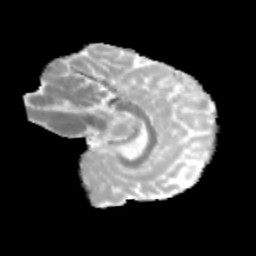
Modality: MD
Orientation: sagittal
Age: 14
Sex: female
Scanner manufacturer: siemens
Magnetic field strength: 3 T
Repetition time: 3.8 s
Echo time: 0.07 s